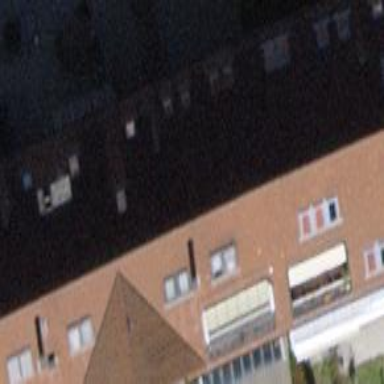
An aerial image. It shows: Brown-roofed apartment building with pitched roof.